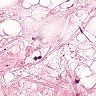
Metastatic tissue present: no